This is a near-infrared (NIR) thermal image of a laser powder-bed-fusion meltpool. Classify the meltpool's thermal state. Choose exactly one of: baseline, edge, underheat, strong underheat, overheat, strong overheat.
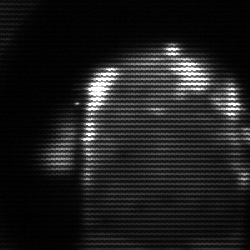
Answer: baseline